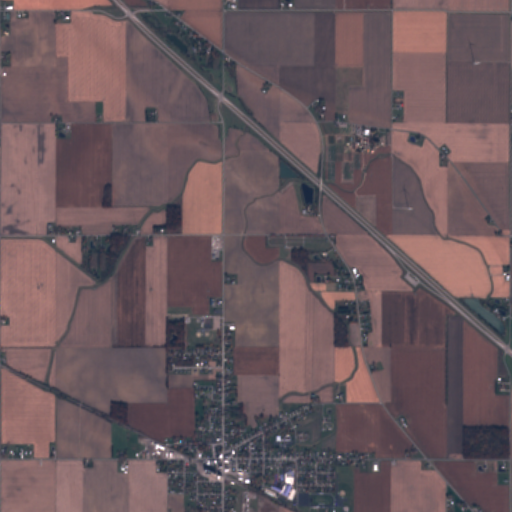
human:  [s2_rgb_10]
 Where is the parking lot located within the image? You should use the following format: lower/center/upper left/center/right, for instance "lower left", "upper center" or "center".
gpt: The parking lot is located in the lower center of the image.
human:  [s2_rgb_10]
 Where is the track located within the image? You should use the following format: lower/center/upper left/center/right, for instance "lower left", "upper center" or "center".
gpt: The track is located in the lower center of the image.
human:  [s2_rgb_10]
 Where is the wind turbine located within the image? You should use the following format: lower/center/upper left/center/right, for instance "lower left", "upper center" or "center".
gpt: The wind turbine is located in the upper right of the image.
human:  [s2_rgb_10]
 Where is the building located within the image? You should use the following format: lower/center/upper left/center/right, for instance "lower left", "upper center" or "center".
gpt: The building is located in the lower center of the image.
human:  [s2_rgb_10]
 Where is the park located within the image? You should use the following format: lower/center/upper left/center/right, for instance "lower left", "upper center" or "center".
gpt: There is no park in the image.